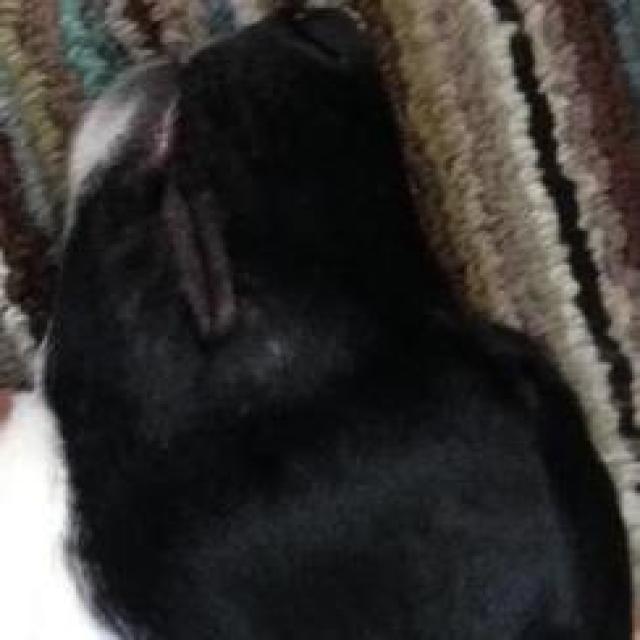
Canine hypersensitivity reaction — allergic skin response with urticaria, erythema, pruritus, and angioedema. May be food, environmental, or flea allergy related.